RGB frame:
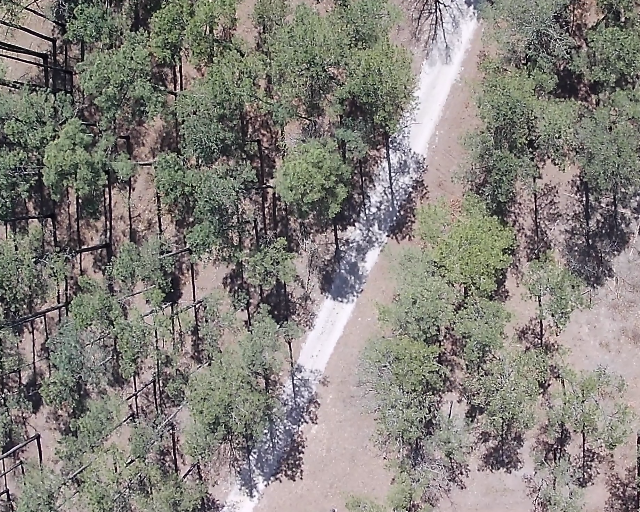
Thermal frame:
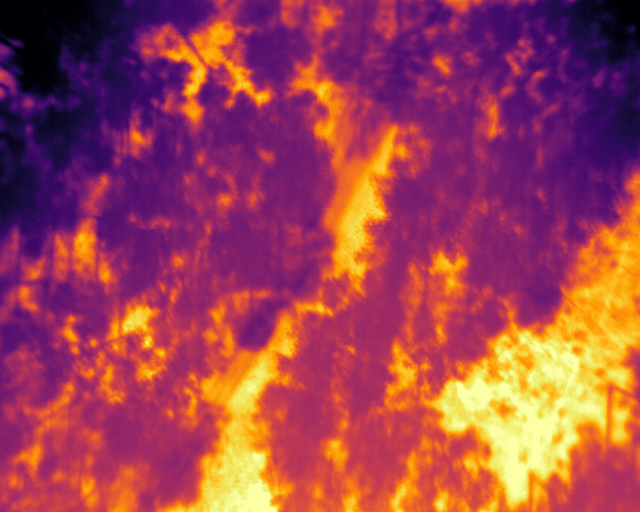
Captured: 2026-02-27 02:38:25
Pixels at or above 80 °C: 0 (fraction of frame: 0)